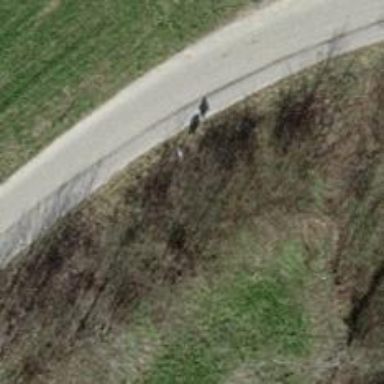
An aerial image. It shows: Well-maintained track road of grade 1.